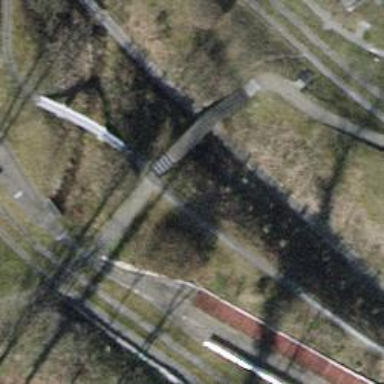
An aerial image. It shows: Railway crossing.